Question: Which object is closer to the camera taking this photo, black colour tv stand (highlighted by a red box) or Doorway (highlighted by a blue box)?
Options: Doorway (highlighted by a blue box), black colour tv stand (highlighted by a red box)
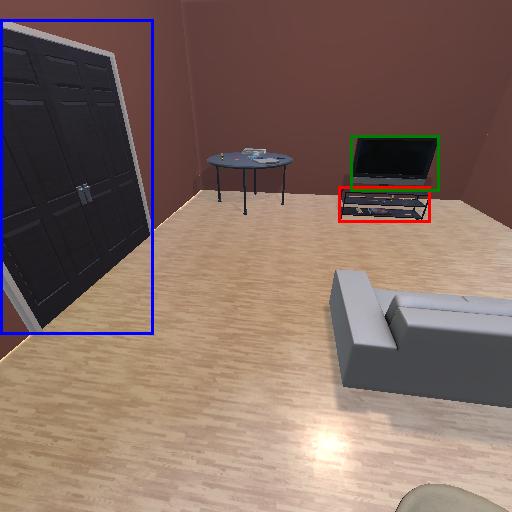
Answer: Doorway (highlighted by a blue box)